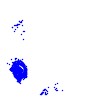
Particle: electron